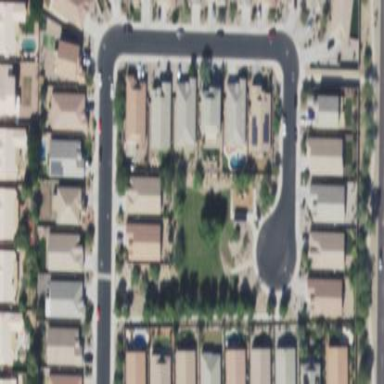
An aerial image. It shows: Residential area consisting of single-family homes.